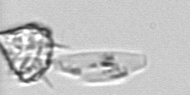
Label: Protoperidinium